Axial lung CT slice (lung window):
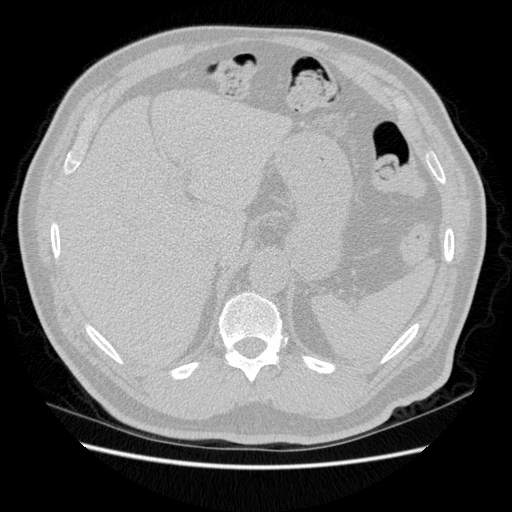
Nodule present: no